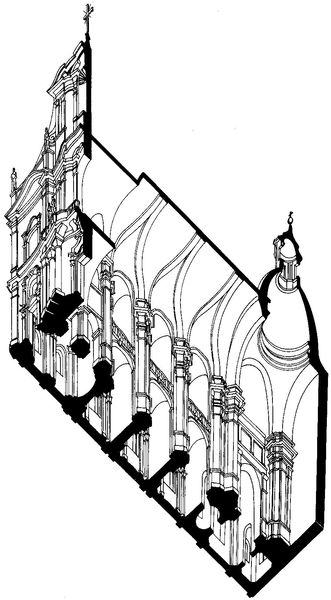
Titel: St. Niklas auf der Kleinseite in Prag
Künstler: Christoph Dientzenhofer
Standort: Prag, St. Niklas (EU - Tschechische Republik)
Schlagwörter: weiß, pfeiler, schwarz, skizze, säule, säulen, zeichnung, gebäude, architektur, barock, spitze, kirche, boden, decke, turm, schiff, ansicht, kuppel, gang, gewölbe, kreuz, palast, dom, schnitt, schwarzweiss, entwurf, kirchenschiff, mittelschiff, kreuze, seitenschiff, querschnitt, aufriss, perspektivisch, schnittzeichnung, säulebn, zeichnung skitte, kirche dom schwarz-weiß torbögen